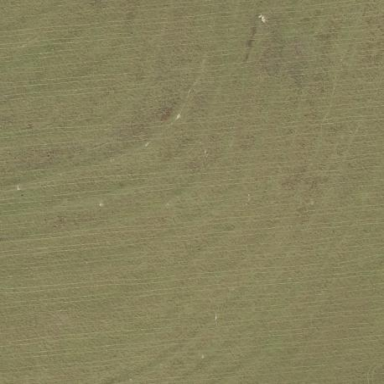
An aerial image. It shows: Farmland covered with grass.